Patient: sex M, age 32
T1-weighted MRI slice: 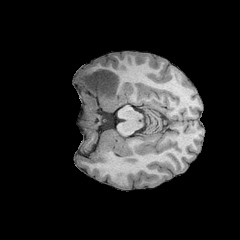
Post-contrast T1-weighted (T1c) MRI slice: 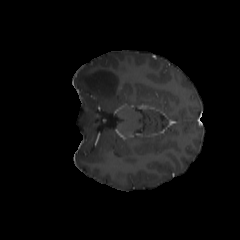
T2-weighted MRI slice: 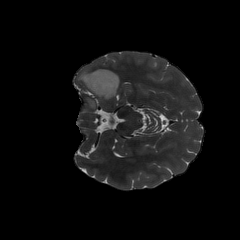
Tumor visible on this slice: yes
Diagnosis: Astrocytoma, IDH-mutant
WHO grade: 2